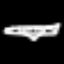
Label: airplane